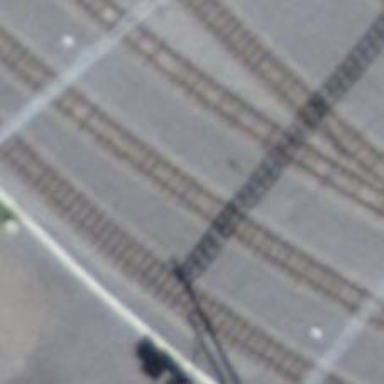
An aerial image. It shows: Narrow-gauge railway yard with electrified contact lines.